Field crop: maize
Growth stage: 2
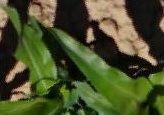
Species: maize